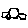
Label: car